Question: I'm trying to port a small project from jquery to angularjs. I was using DataTables to plot diagnostic data received from my virtual machines, this is an example:

DataTables makes it easy to paginate the data, this has the benefit of not capturing the mouse scroll while navigating, which is the best solution when your pages contain a lot of tables. I'm now trying to do the same thing using ui-grid from angular-ui but the pagination options that were present in ng-grid are not present anymore (or at least I wasn't able to find them).
Is there a way to do client side pagination using ui-grid? And is there a way to avoid trapping the mouse scroll when there's no need to scroll the table? If not I'll just have to switch back to ng-grid.
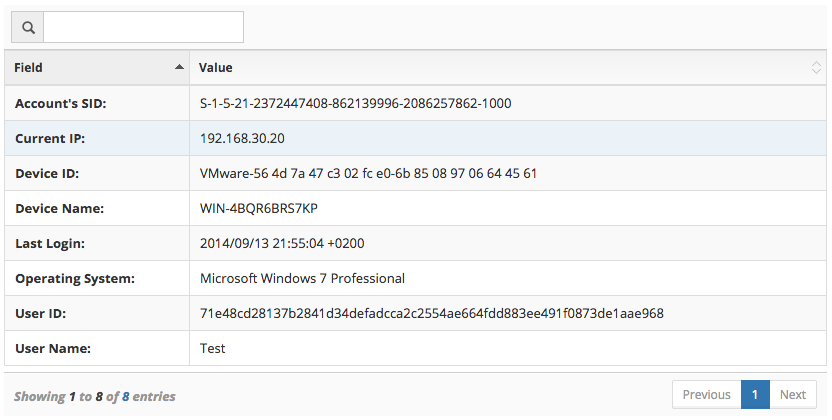
Answer: So i cannot explain every step in detail, but here is the way i got it working:
Add Dependency for Pagination to your module
'''
var app = angular.module('app', ['ui.grid', 'ui.grid.pagination']);
'''
In the Controller Disable Scrollbars and set rowsPerPage:
'''
$scope.gridOptions.enableScrollbars = false;
$scope.gridOptions.rowsPerPage = 15;
'''
Don't forget to register the API (also in the Controller):
'''
$scope.gridOptions.onRegisterApi = function (gridApi) {
$scope.gridApi = gridApi;
}
'''
Add ui-grid-pagination-Directive to your table
'''
<div ui-grid="gridOptions" ui-grid-pagination class="grid" external-scopes="$scope"></div>
'''
Now add Buttons in your HTML-Partial (i used Fontawesome and Bootstrap, but you don't have to):
'''
<button type="button" class="btn btn-default" ng-click="gridApi.pagination.previousPage()">
<span class="fa fa-angle-left"></span>
</button>
<span>Page: {{ gridApi.pagination.getPage() }}</span>
<span>/ {{ gridApi.pagination.getTotalPages() }}</span>
<button type="button" class="btn btn-default" ng-click="gridApi.pagination.nextPage()">
<span class="fa fa-angle-right"></span>
</button>
'''
That's it!
Hey, just found another method in the sources:
'''
gridApi.pagination.seek(page);
'''
Also wanted to mention that i use ui-grid v3.0.0-rc.12